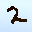
Label: 2